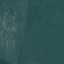
Land use / land cover: Pasture